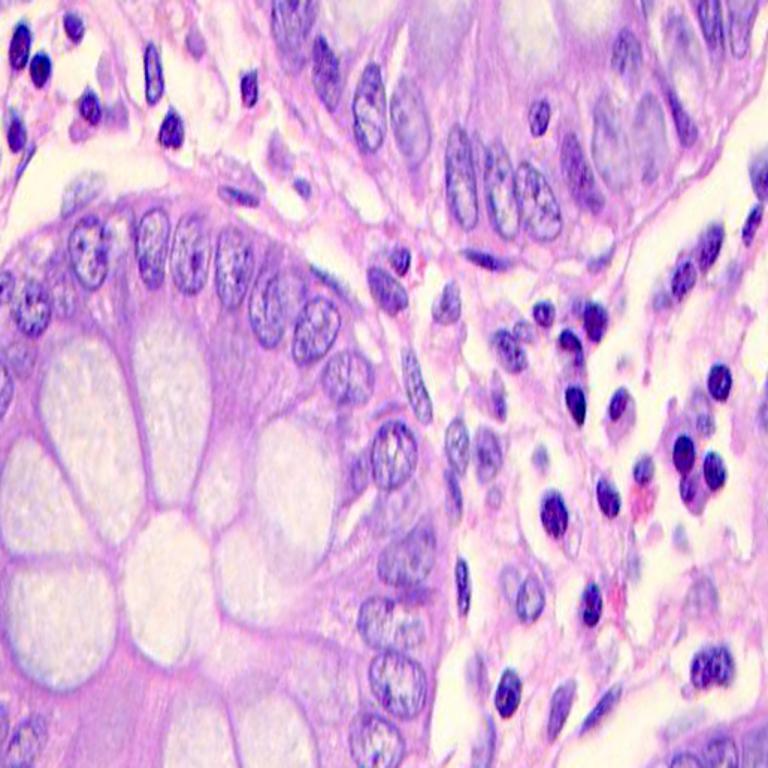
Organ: colon
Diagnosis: benign